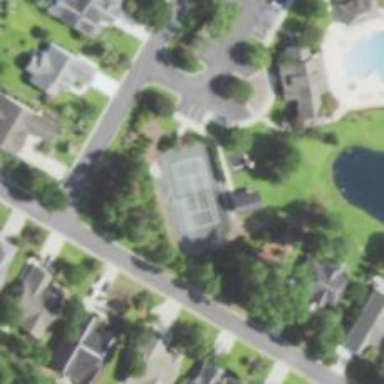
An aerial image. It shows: Tennis court on pitch designated for leisure land.